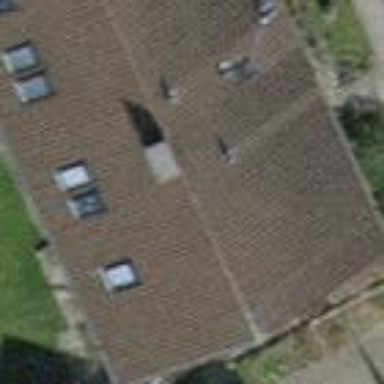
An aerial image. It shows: Terrace building.